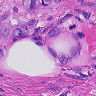
Metastatic tissue present: yes